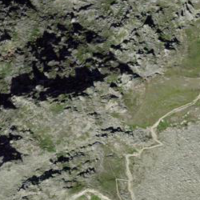
EUNIS habitat code: 48
Species observed at this site:
Ranunculus glacialis